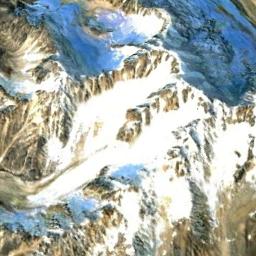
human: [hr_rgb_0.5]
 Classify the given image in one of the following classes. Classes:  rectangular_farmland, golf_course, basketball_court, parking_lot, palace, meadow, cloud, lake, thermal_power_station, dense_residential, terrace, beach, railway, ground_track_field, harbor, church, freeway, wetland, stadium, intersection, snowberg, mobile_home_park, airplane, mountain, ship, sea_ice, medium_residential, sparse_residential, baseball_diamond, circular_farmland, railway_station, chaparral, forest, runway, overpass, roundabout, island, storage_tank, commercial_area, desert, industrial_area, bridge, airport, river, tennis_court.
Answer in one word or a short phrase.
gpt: snowberg